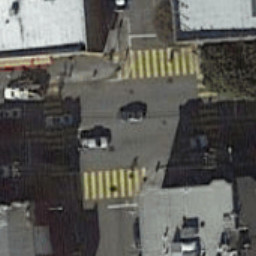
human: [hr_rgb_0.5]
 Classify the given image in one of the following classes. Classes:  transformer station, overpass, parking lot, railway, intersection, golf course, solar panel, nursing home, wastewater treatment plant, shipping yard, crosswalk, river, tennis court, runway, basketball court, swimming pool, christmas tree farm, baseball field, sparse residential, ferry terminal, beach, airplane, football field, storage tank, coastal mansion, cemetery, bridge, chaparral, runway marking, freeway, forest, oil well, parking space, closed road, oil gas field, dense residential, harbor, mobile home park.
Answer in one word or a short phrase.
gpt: crosswalk